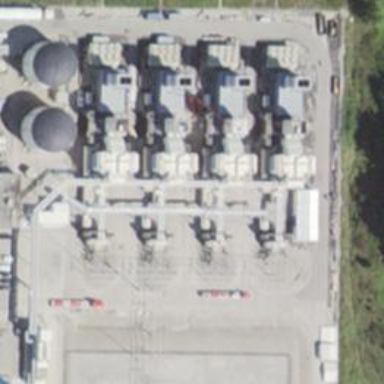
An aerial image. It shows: Gas turbine generator powered by gas.